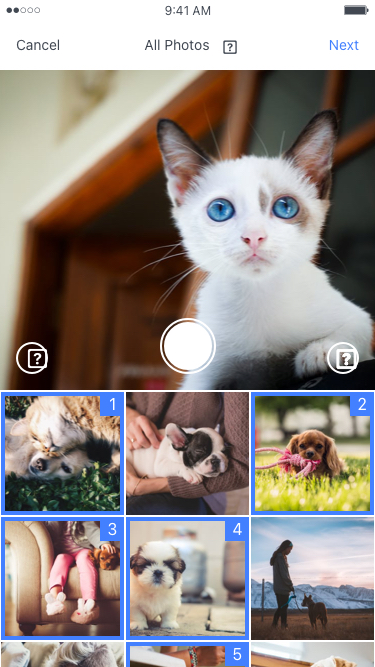
Text in this UI design:
Select Multiple
1
2
3
library
photos
video
Camera Roll
Next